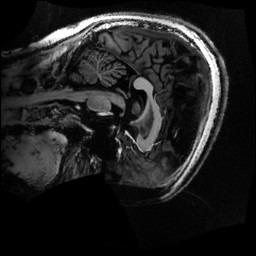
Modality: MP2RAGE
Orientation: sagittal
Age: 20
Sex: female
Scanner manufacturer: siemens
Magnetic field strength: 6.98 T
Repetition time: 6 s
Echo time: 0.00283 s